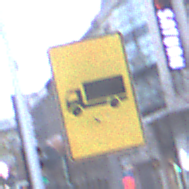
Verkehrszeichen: KFZZulaessigeGesamtmasse3Komma5TOhnePfeilsymbol
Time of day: SunriseSunset
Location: Outdoor (Urban)
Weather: PartlyCloudy
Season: NotSpecified
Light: Natural